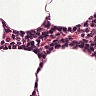
Metastatic tissue present: no